Question: Short: I want to post a couple of parameters (like user=admin, key=<PHONE>) using the POST method to a PHP page (like localhost/post-debug.php). The script would read the $_POST values and do whatever.
My questions are:
Below is an isolated case I am trying to get running (the parameters are "read" from the HTTP endpoint). I am calling directly from the browser the following URL:
'http://localhost:8081/httpPost?user=admin&key=<PHONE>'

The underlying XML:
'''
<?xml version="1.0" encoding="UTF-8"?>
<mule xmlns:http="http://www.mulesoft.org/schema/mule/http" xmlns="http://www.mulesoft.org/schema/mule/core" xmlns:doc="http://www.mulesoft.org/schema/mule/documentation" xmlns:spring="http://www.springframework.org/schema/beans" version="CE-3.3.1" xmlns:xsi="http://www.w3.org/2001/XMLSchema-instance" xsi:schemaLocation="
http://www.mulesoft.org/schema/mule/http http://www.mulesoft.org/schema/mule/http/current/mule-http.xsd
http://www.springframework.org/schema/beans http://www.springframework.org/schema/beans/spring-beans-current.xsd
http://www.mulesoft.org/schema/mule/core http://www.mulesoft.org/schema/mule/core/current/mule.xsd ">
<flow name="httpPostTestFlow1" doc:name="httpPostTestFlow1">
<http:inbound-endpoint exchange-pattern="request-response" host="localhost" port="8081" path="httpPost" doc:name="HTTP"/>
<http:body-to-parameter-map-transformer doc:name="Body to Parameter Map"/>
<echo-component doc:name="Echo"/>
<http:outbound-endpoint exchange-pattern="request-response" host="localhost/post-debug.php" port="80" contentType="application/x-www-form-urlencoded" doc:name="HTTP" />
</flow>
</mule>
'''
I am using MuleStudio 1.3.2, Mule ESB v.3.3.
I've reviewed many similar questions but none got me on the right track.
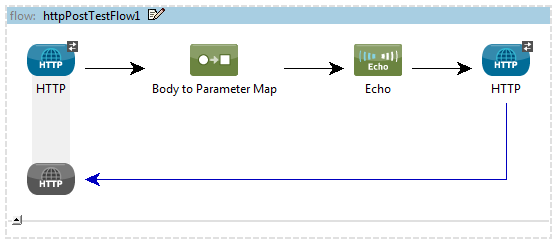
Answer: Here is the solution for question 2 (answering question 1 won't help):
'''
<flow name="httpPostTestFlow1">
<http:inbound-endpoint exchange-pattern="request-response"
host="localhost" port="8081" path="httpPost" />
<json:json-to-object-transformer
returnClass="java.util.Map" />
<http:outbound-endpoint exchange-pattern="request-response"
host="localhost" port="80" path="post-debug.php" method="POST"
contentType="application/x-www-form-urlencoded" />
<copy-properties propertyName="*" />
</flow>
'''
I've used the following to check it works fine:
'''
curl -H "Content-Type: application/json" -d '{"param1":"value1","param2":"value2"}' http://localhost:8081/httpPost
'''
Note that I use 'copy-properties' to propagate all the response headers from the PHP script invocation back to the original caller. Remove it if you don't care.